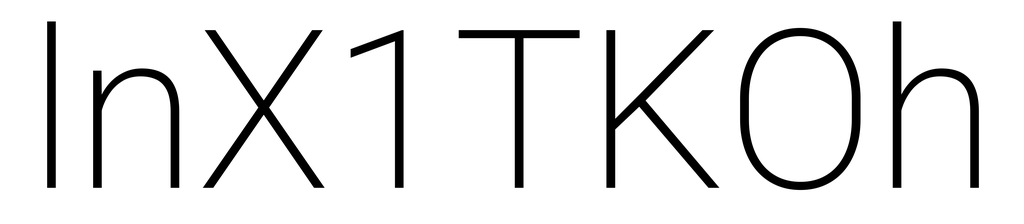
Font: Roboto_ExtraLight